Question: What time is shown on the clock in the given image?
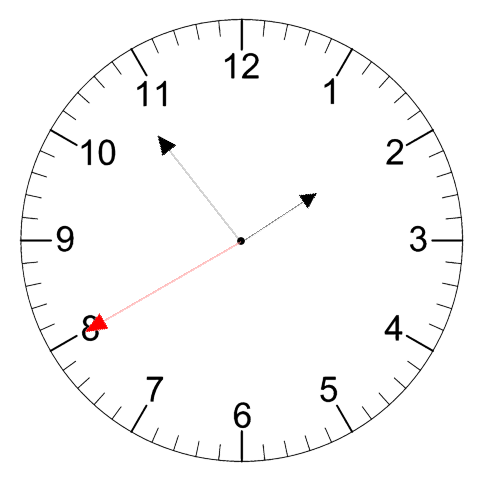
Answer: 01:53:40